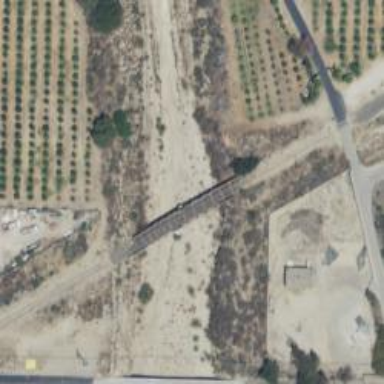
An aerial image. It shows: Preserved railway bridge with rails.